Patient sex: M
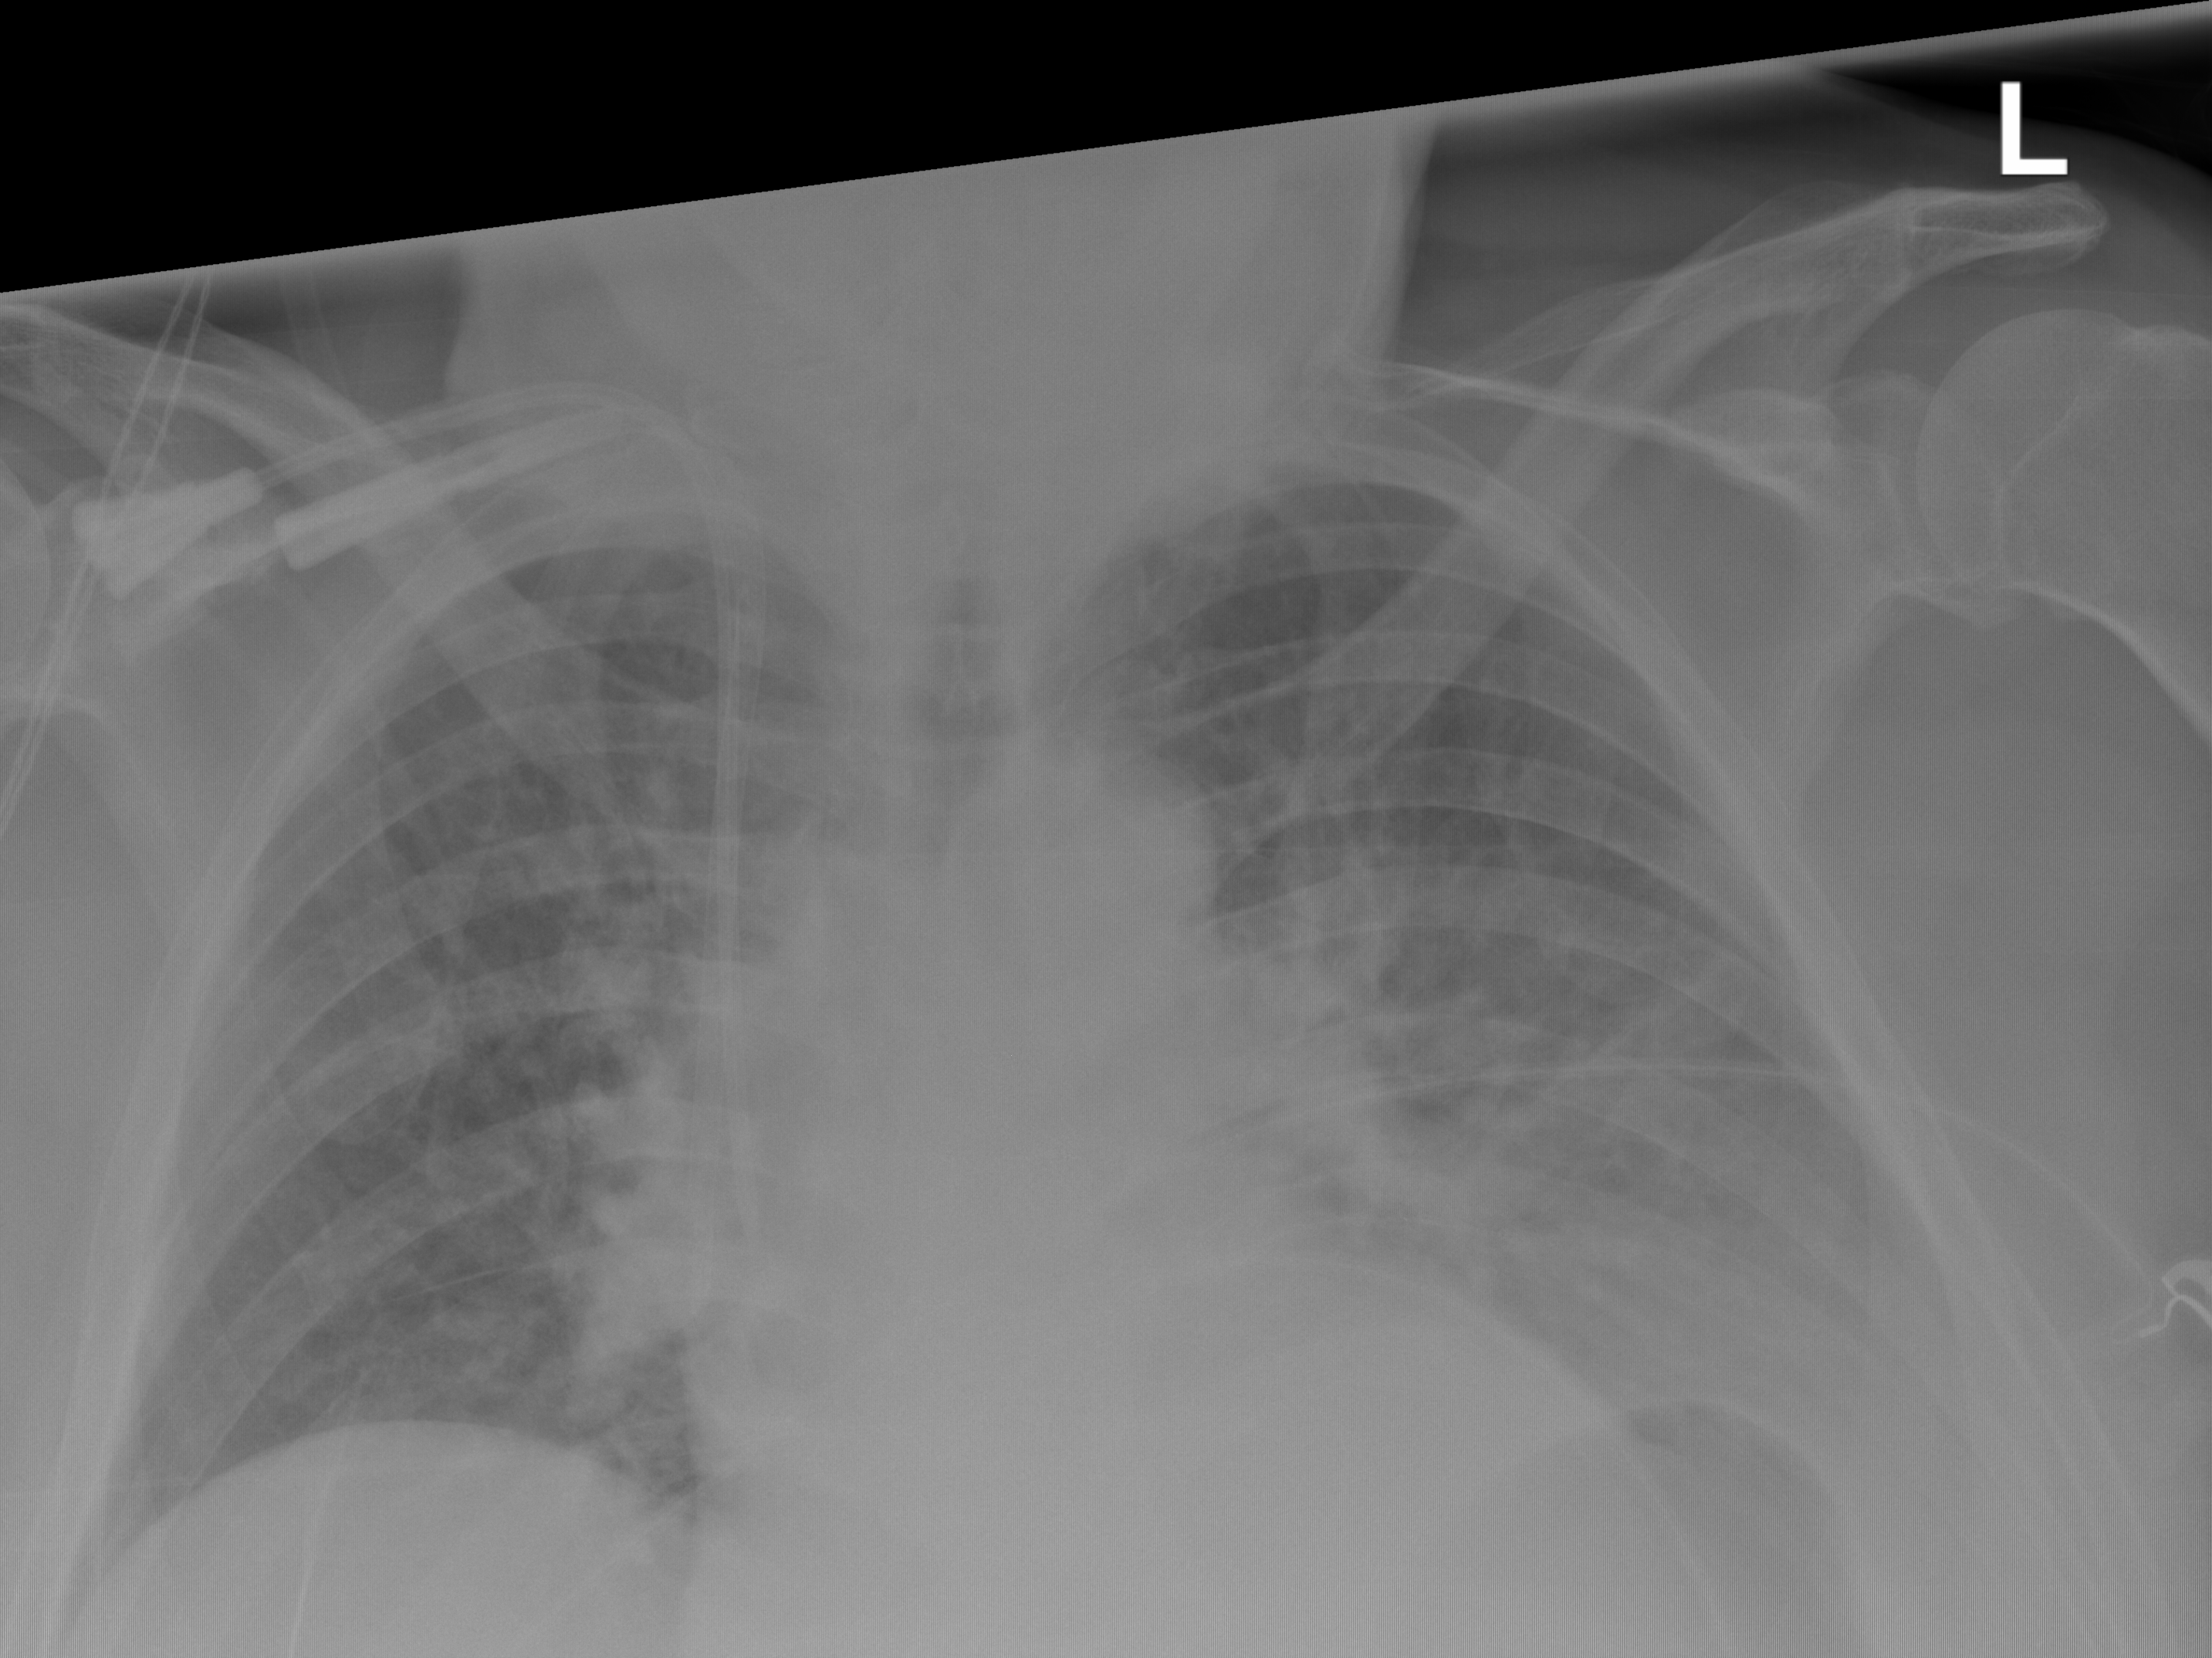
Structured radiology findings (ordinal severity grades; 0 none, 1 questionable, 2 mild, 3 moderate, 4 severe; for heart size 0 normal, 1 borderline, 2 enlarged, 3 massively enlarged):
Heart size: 0
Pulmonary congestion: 2
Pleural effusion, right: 0
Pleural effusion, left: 2
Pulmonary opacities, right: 0
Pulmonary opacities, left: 0
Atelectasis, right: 0
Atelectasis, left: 2